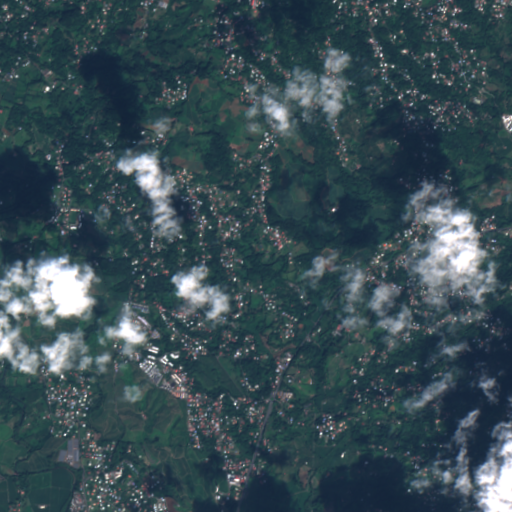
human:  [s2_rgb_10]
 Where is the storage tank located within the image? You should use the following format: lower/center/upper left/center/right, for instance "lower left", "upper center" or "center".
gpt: The storage tank is located in the lower right of the image.
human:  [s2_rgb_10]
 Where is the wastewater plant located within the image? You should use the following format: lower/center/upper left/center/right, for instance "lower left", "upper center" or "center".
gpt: The wastewater plant is located in the center left of the image.
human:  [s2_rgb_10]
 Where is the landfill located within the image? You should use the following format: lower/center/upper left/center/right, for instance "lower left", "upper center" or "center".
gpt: There is no landfill in the image.